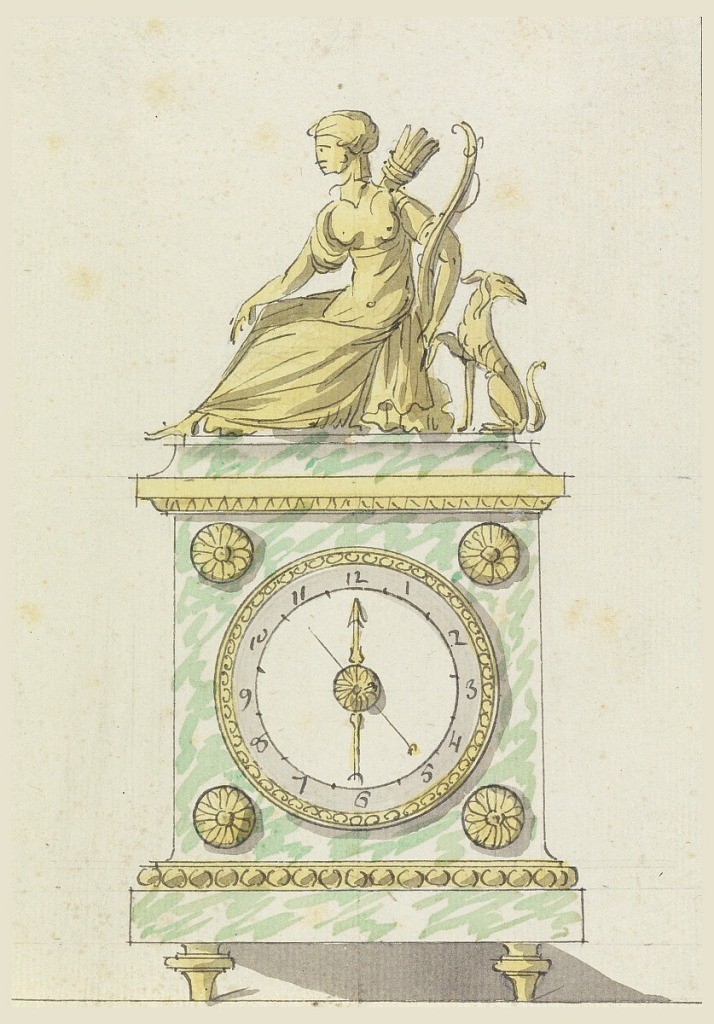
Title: Design for a Mantel Clock
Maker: Jean-Louis Prieur the Younger, French, 1759 – 1795
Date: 1780–90
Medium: Graphite, pen and ink, brush and watercolor on paper
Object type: Drawing
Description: Design for a marble and bronze clock. The case is marble with bronze decoration. Mounted above is a bronze group of seated Diana (?) and a dog.